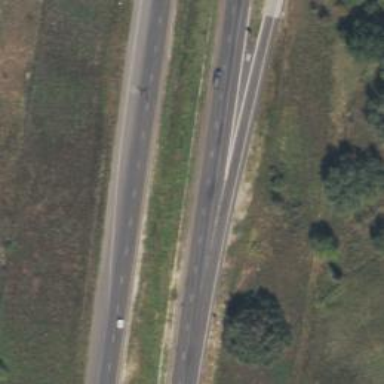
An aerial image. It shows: Motorway junction.